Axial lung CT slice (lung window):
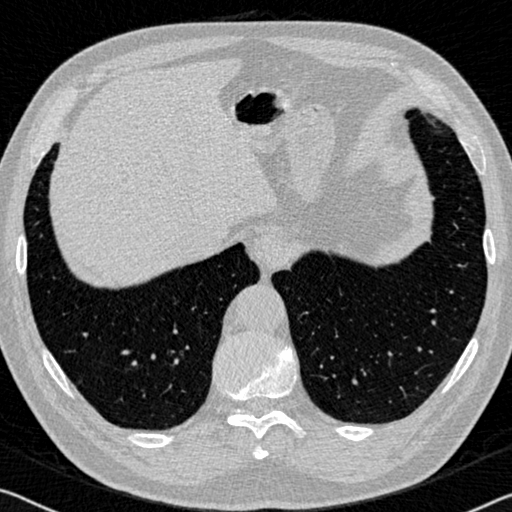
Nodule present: no